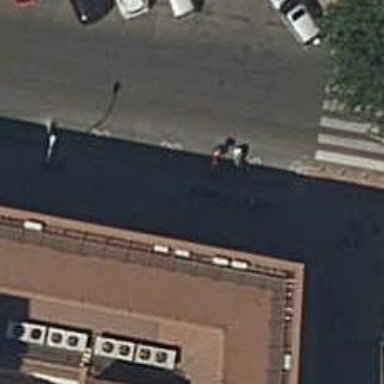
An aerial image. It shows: Motorcycle parking facility.